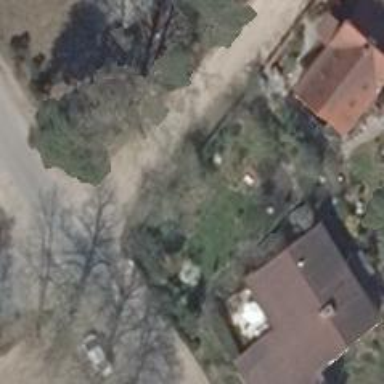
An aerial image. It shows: Dirt driveway.